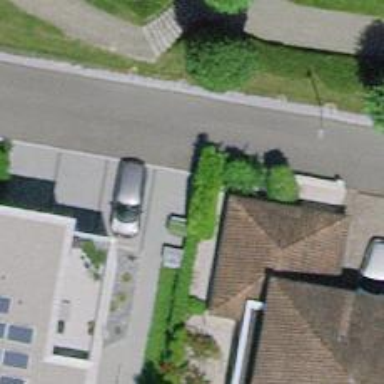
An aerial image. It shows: Street cabinet of man-made origin.